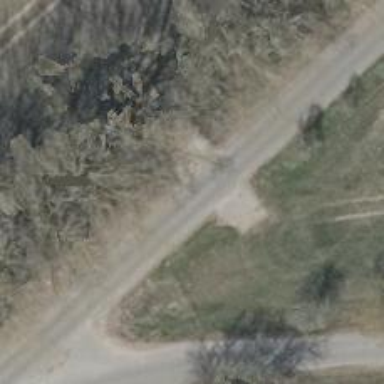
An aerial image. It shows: Unclassified road.